Question: Here is my Firebase structure:

I want to store a date and time of day under "Bookings" below the secondName within each User, which will then have the date and time of day selected .
Here is what I have so far which works in a wrong way . It sets a date under a separate child node called " MyBookings "
Essentially what I am doing is clicking a EditText which displays a date and time picker and I need to store that date in Firebase Realtime database.
'''
private void showDateTimeDialog(final EditText date_time_in) {
final Calendar calendar=Calendar.getInstance();
DatePickerDialog.OnDateSetListener dateSetListener=new DatePickerDialog.OnDateSetListener() {
@Override
public void onDateSet(DatePicker view, int year, int month, int dayOfMonth) {
calendar.set(Calendar.YEAR,year);
calendar.set(Calendar.MONTH,month+1);
calendar.set(Calendar.DAY_OF_MONTH,dayOfMonth);
TimePickerDialog.OnTimeSetListener timeSetListener=new TimePickerDialog.OnTimeSetListener() {
@Override
public void onTimeSet(TimePicker view, int hourOfDay, int minute) {
calendar.set(Calendar.HOUR_OF_DAY,hourOfDay);
calendar.set(Calendar.MINUTE,minute);
SimpleDateFormat simpleDateFormat=new SimpleDateFormat("yy-MM-dd HH:mm");
date_time_in.setText(simpleDateFormat.format(calendar.getTime()));
Bookings booking = new Bookings(year,month,dayOfMonth,hourOfDay,minute);
rootDatabaseRef.setValue(booking);
}
};
new TimePickerDialog(BookingActivity.this,timeSetListener,calendar.get(Calendar.HOUR_OF_DAY),calendar.get(Calendar.MINUTE),false).show();
}
};
new DatePickerDialog(BookingActivity.this,dateSetListener,calendar.get(Calendar.YEAR),calendar.get(Calendar.MONTH),calendar.get(Calendar.DAY_OF_MONTH)).show();
}
'''
This is my Firebase reference which I know is wrong but not sure how to write it to be correct.
'''
DatabaseReference rootDatabaseRef;
rootDatabaseRef = FirebaseDatabase.getInstance().getReference().child("MyBookings");
'''
This is my POJO Bookings class.
'''
public int year,month,dayOfMonth,hourOfDay,minute;
public Bookings(){
}
public Bookings(int year, int month, int dayOfMonth, int hourOfDay, int minute) {
this.year = year;
this.month = month;
this.dayOfMonth = dayOfMonth;
this.hourOfDay = hourOfDay;
this.minute = minute;
}
public int getYear() {
return year;
}
public void setYear(int year) {
this.year = year;
}
public int getMonth() {
return month;
}
public void setMonth(int month) {
this.month = month;
}
public int getDayOfMonth() {
return dayOfMonth;
}
public void setDayOfMonth(int dayOfMonth) {
this.dayOfMonth = dayOfMonth;
}
public int getHourOfDay() {
return hourOfDay;
}
public void setHourOfDay(int hourOfDay) {
this.hourOfDay = hourOfDay;
}
public int getMinute() {
return minute;
}
public void setMinute(int minute) {
this.minute = minute;
}
} '''
'''
Current result of the setValue() method.
'''
MyBookings
dayOfMonth:
6
hourOfDay:
13
minute:
49
month:
0
year:
2022
'''
How do I store the date+time picked correctly under a User(only for the current user logged in) in Firebase?
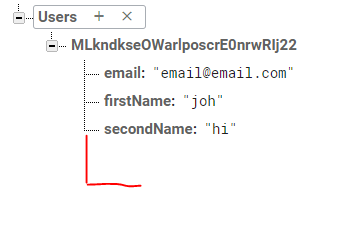
Answer: Change this:
'''
DatabaseReference rootDatabaseRef;
rootDatabaseRef = FirebaseDatabase.getInstance().getReference().child("MyBookings");
'''
to this:
'''
DatabaseReference rootDatabaseRef;
rootDatabaseRef = FirebaseDatabase.getInstance().getReference().child("MyBookings").child(username).child("Bookings");
'''
Where is a String containing the user name of the current user.
Improved: Keep a counter for the bookings.. let's say
Now, make the reference like this ...child(username).child("Booking"+)